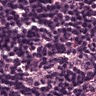
Metastatic tissue present: no